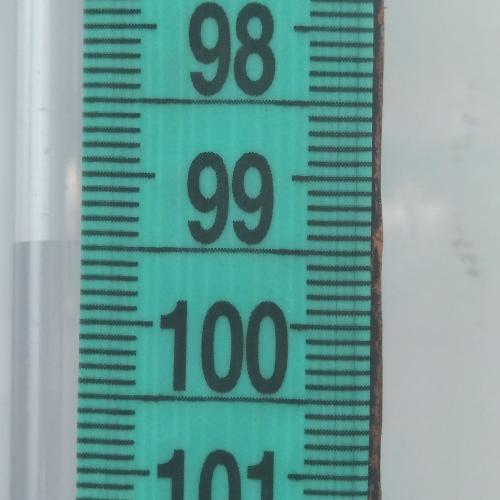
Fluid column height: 99.5 cm